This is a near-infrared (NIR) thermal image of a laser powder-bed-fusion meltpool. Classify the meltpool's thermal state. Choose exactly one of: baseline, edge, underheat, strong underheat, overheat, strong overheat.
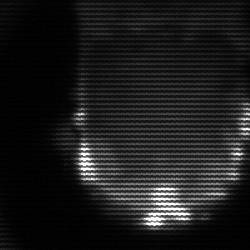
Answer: baseline